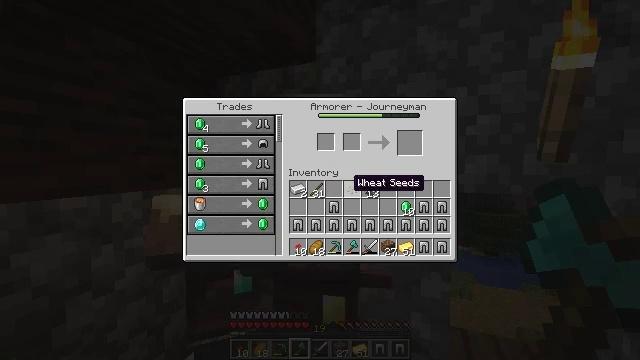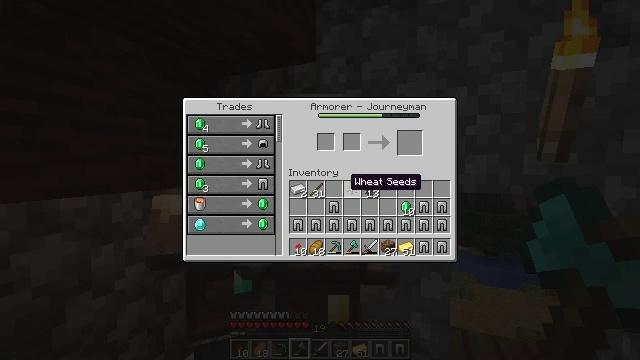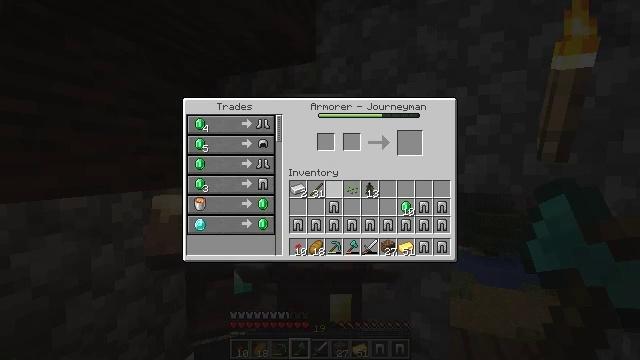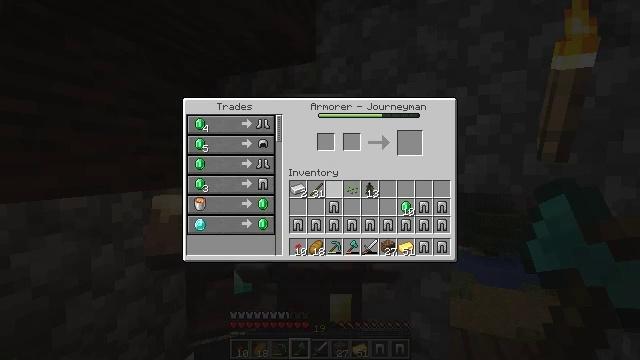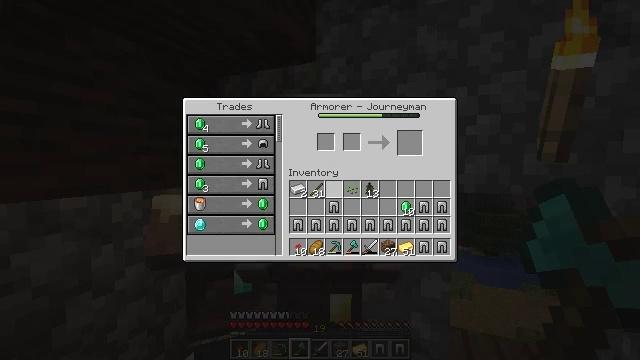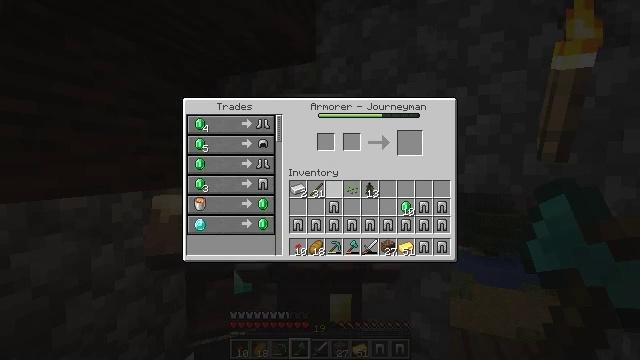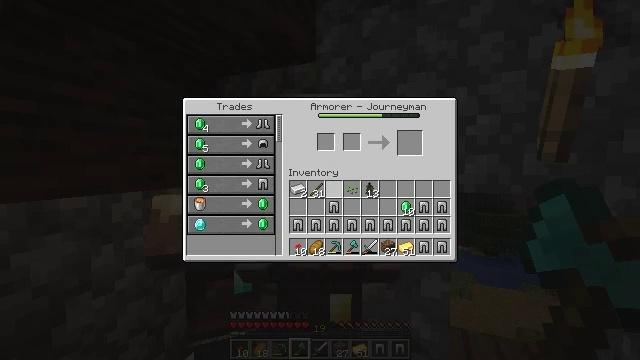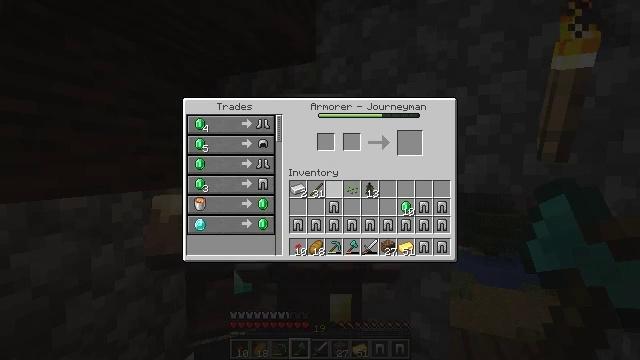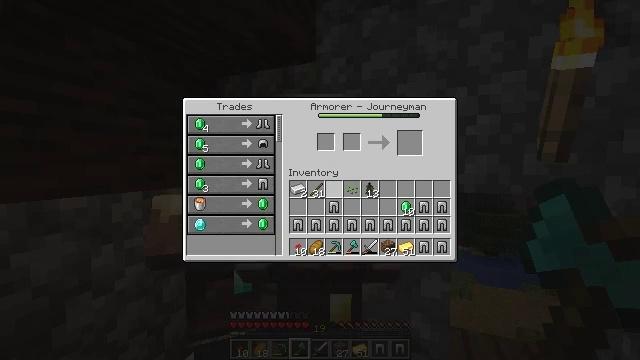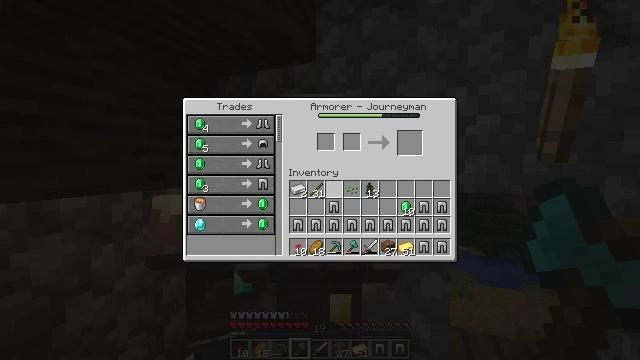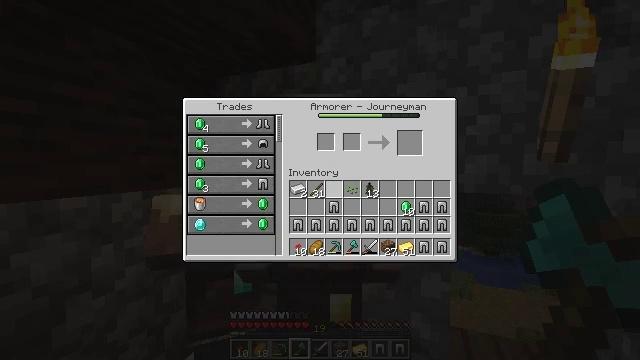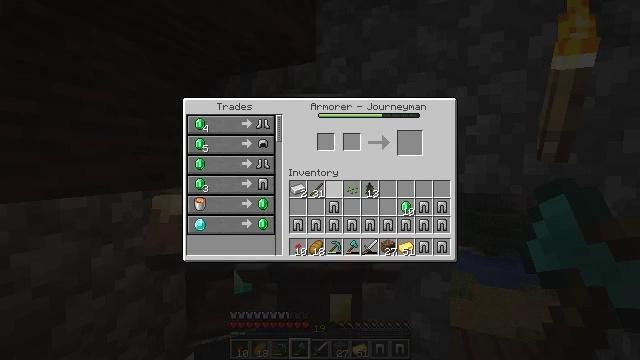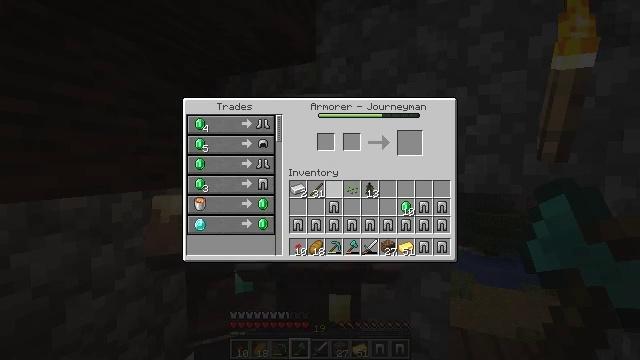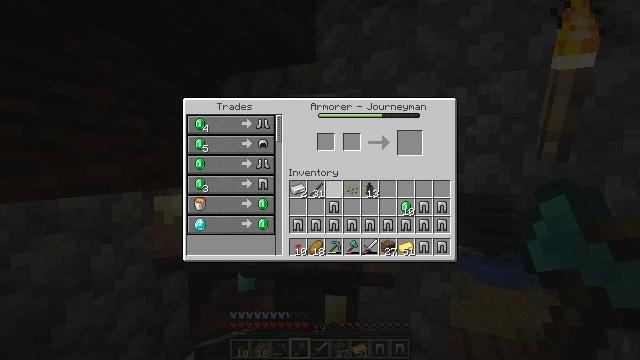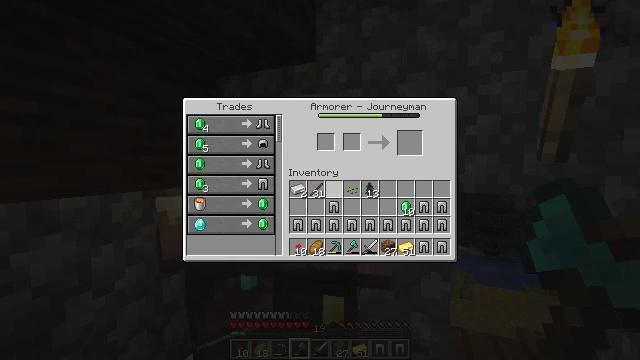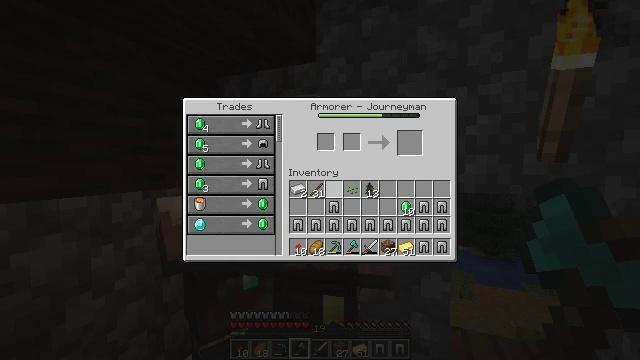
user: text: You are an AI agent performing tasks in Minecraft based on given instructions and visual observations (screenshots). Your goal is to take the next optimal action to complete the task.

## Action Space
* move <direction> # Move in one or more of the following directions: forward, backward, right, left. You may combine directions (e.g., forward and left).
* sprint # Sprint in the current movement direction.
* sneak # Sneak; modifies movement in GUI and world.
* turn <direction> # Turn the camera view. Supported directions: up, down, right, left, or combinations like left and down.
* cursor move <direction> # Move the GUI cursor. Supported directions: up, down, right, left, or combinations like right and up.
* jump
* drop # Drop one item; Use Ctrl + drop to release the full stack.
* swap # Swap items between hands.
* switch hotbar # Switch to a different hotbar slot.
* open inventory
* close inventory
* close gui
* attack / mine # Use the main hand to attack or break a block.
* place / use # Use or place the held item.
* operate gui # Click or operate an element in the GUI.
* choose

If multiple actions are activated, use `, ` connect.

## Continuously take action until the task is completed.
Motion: motion action
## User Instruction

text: Open the crafting table and make chainmail leggings.
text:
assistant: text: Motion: no_op
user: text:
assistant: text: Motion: no_op
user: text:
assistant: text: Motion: no_op
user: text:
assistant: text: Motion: no_op
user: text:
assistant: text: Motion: no_op
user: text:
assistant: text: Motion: no_op
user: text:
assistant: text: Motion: no_op
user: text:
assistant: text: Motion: no_op
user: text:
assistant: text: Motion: no_op
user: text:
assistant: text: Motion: no_op
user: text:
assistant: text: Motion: no_op
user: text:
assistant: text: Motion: no_op
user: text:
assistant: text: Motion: no_op
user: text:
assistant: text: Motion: no_op
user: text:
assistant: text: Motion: no_op
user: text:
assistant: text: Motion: no_op
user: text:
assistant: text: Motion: no_op
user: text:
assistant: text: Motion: no_op
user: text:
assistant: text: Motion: no_op
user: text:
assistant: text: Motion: no_op
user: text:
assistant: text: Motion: no_op
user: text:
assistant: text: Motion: no_op
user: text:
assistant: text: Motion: no_op
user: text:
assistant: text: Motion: no_op
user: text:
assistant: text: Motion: no_op
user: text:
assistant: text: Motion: no_op
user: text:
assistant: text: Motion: no_op
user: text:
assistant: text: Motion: no_op
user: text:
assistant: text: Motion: no_op
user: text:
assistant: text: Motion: no_op